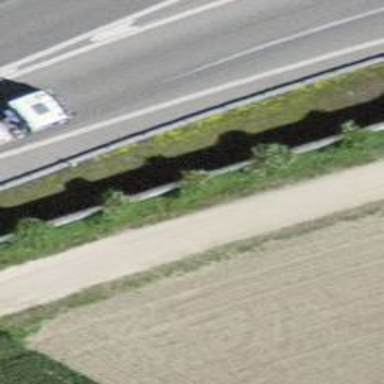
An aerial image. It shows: Wall barrier.